Question: This may be more of a math question, but lets say I have 2 overlapping ellipses:

How do I find the region between the 2 ellipses (the area between the inner and outer ellipse), given that I have only the 2 equations of the ellipses. I am trying to do this in Winforms but I don't think that the framework has any such functions.
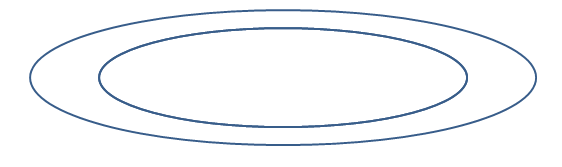
Answer: If you want to use the region to draw it or in it, this is how to do it:
'''
private void Form2_Paint(object sender, PaintEventArgs e)
{
Rectangle R1 = new Rectangle(11, 11, 222, 111);
Rectangle R2 = new Rectangle(44, 44, 111, 55);
GraphicsPath GP1 = new GraphicsPath();
GraphicsPath GP2 = new GraphicsPath();
GP1.AddEllipse(R1);
GP2.AddEllipse(R2);
Region Re1 = new Region(GP1);
Region Re2 = new Region(GP2);
Re1.Exclude(Re2); // subtract the inner region
e.Graphics.Clip = Re1; // restrict the Graphics to the region
e.Graphics.Clear(Color.DarkOrange);
e.Graphics.ResetClip(); // maybe reset the clip
}
'''
Here is the result: